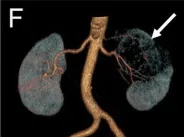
Ultrasound and contrast-enhanced computed tomography (CT) images of myxoid liposarcoma (MLS) of the left kidney invading the pancreas. (F) A volume rending (VR) image demonstrated abundant blood supply to the mass, with multiple branches of the left renal artery entering the lesion.
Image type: radiology (ct)